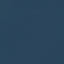
Land use / land cover class: SeaLake